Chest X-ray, PA view. Patient: 50 years old, sex M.
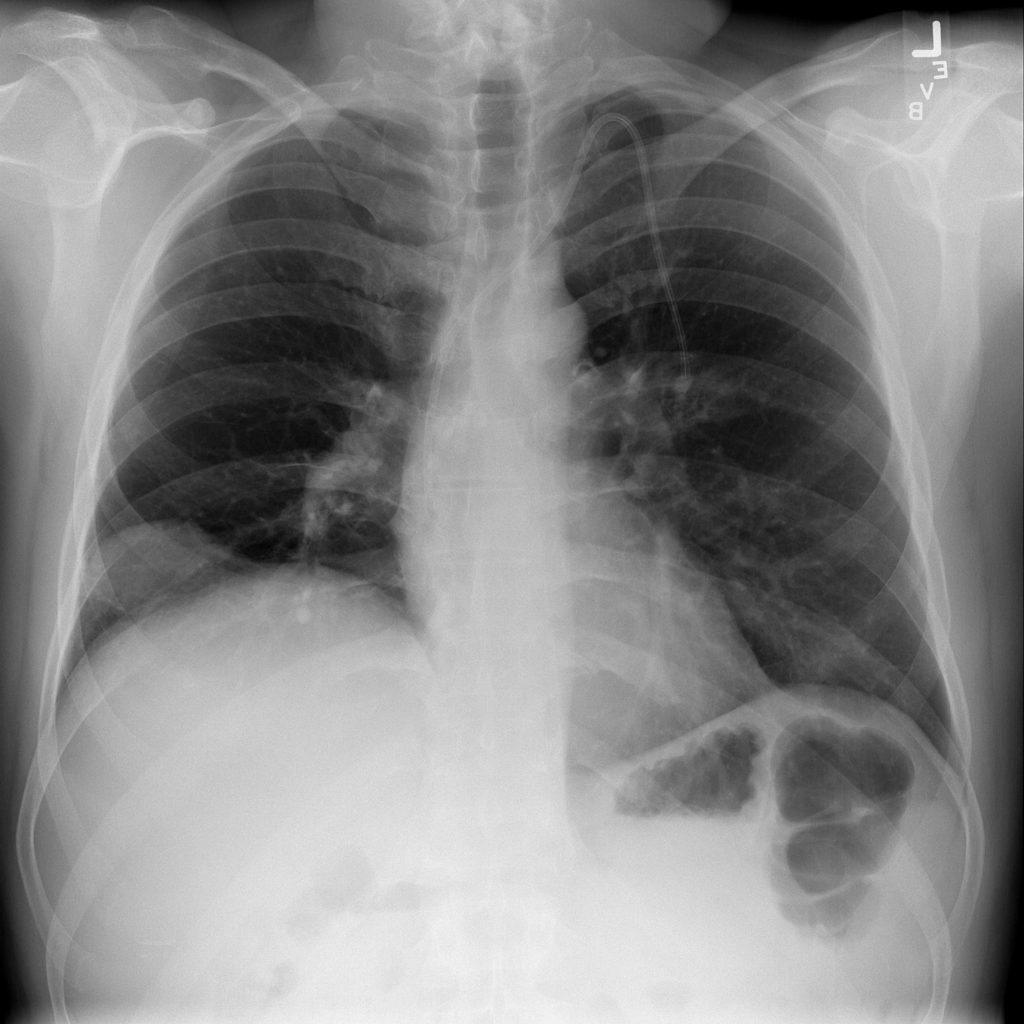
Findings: Mass